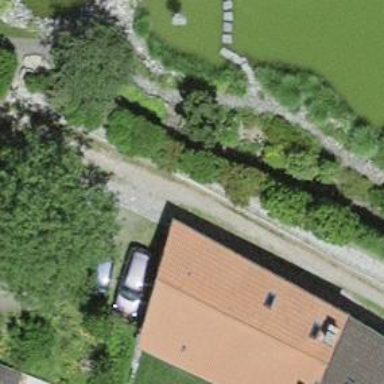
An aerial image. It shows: Driveway with pebblestone surface. The driveway is categorized as service road with grade 2 track type.